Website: macys
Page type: customer-info-address
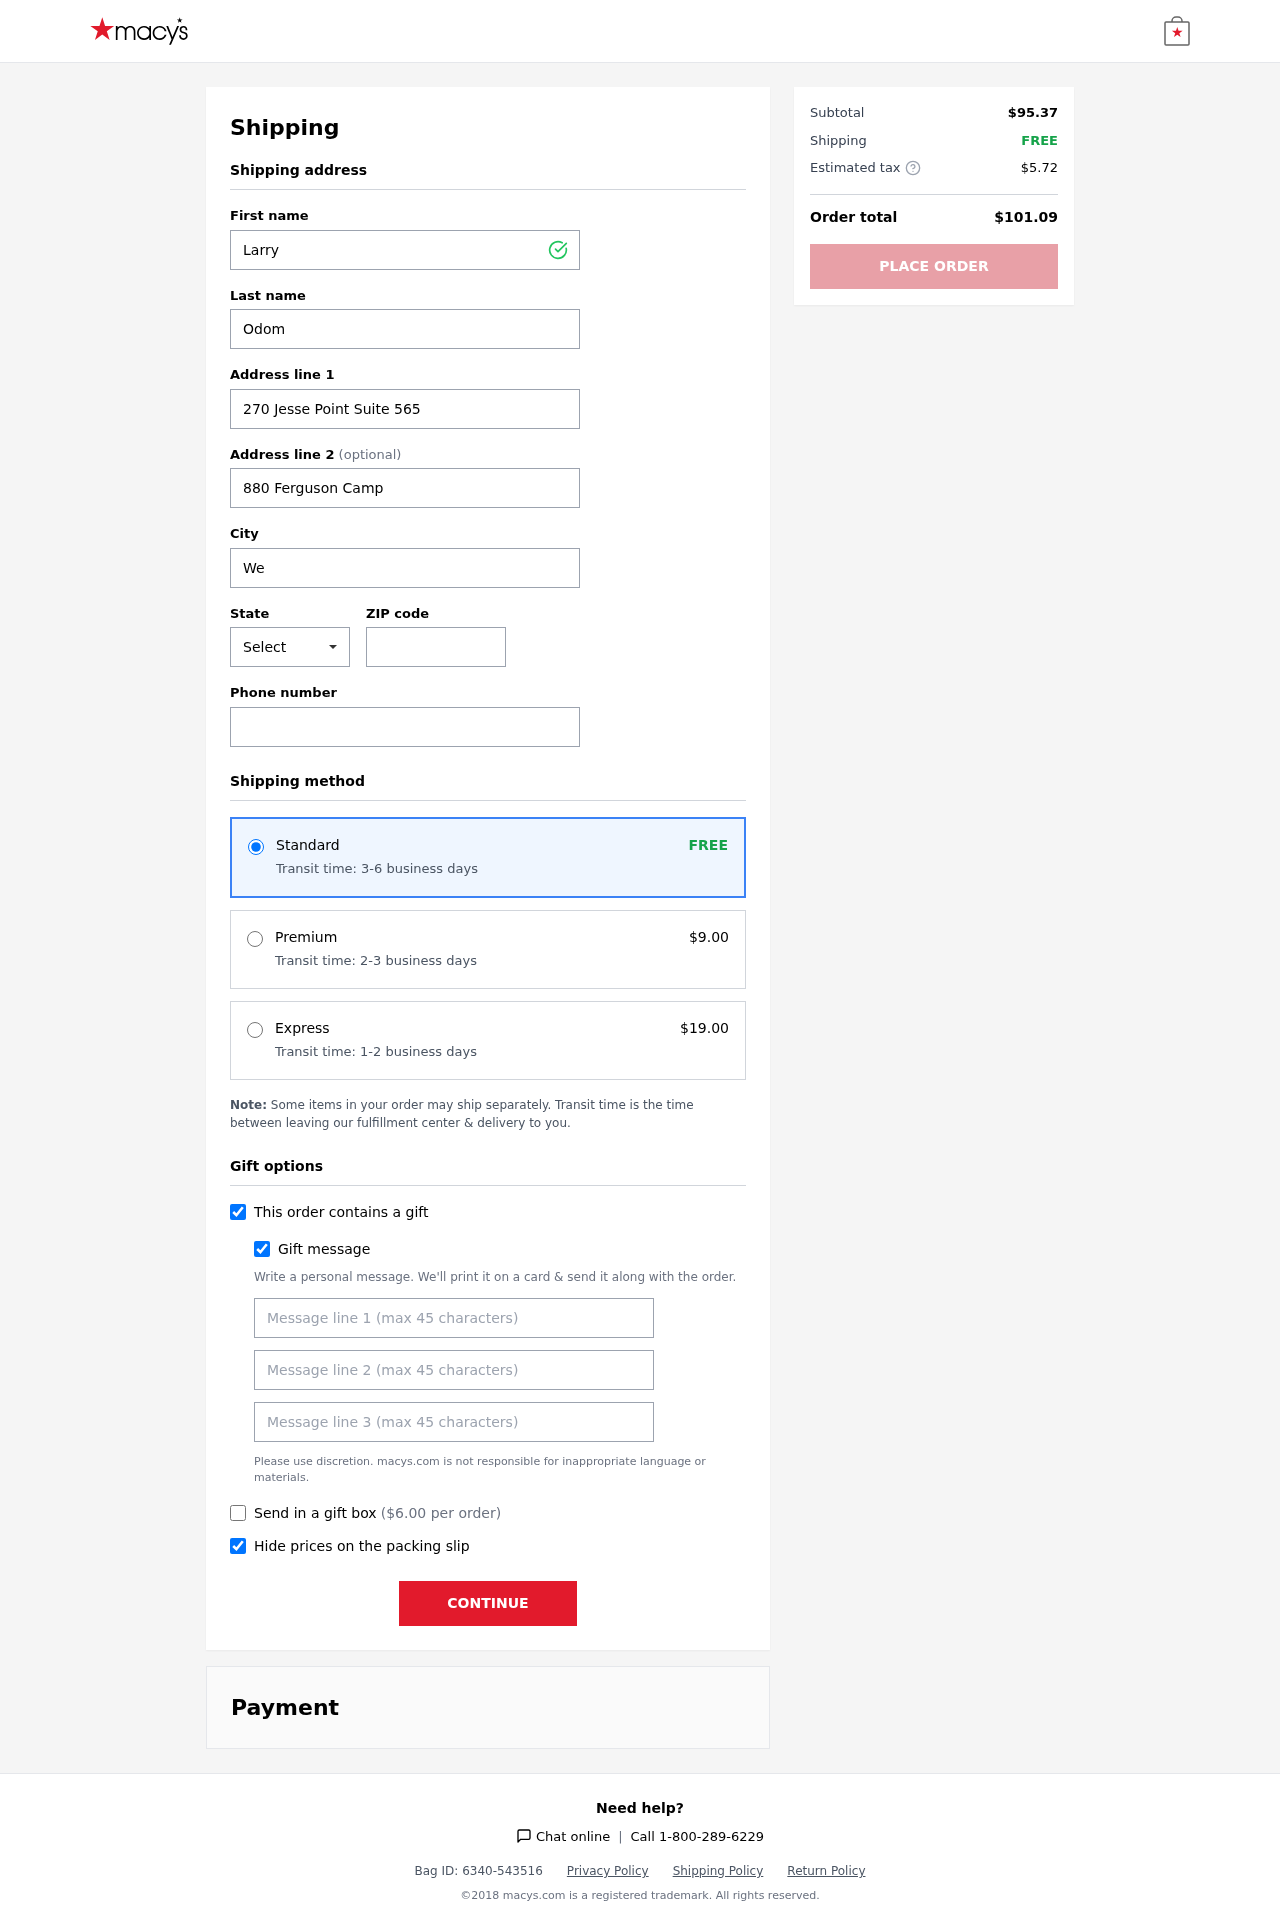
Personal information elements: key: PII_CITY
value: Wendystad
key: PII_FIRSTNAME
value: Larry
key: PII_GIFT_MESSAGE
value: Hey Daniel, I remember you mentioning your love for tacos, so I thought these would be perfect for your next cook-up! Can’t wait to see what delicious creations you whip up. Enjoy!  Larry
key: PII_LASTNAME
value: Odom
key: PII_PHONE
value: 3564459119
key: PII_POSTCODE
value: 18311
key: PII_STATE_ABBR
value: DC
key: PII_STREET
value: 270 Jesse Point Suite 565
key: PII_STREET2
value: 880 Ferguson Camp
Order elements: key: ORDER_SHIPPING_STANDARD
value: FREE
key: ORDER_SHIPPING_STANDARD_TIME
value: Transit time: 3-6 business days
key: ORDER_SHIPPING_PREMIUM
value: $9.00
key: ORDER_SHIPPING_PREMIUM_TIME
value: Transit time: 2-3 business days
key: ORDER_SHIPPING_EXPRESS
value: $19.00
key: ORDER_SHIPPING_EXPRESS_TIME
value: Transit time: 1-2 business days
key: ORDER_GIFT_BOX_FEE
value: $6.00
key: ORDER_SUBTOTAL
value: $95.37
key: ORDER_SHIPPING_COST
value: FREE
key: ORDER_TAX
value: $5.72
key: ORDER_TOTAL
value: $101.09